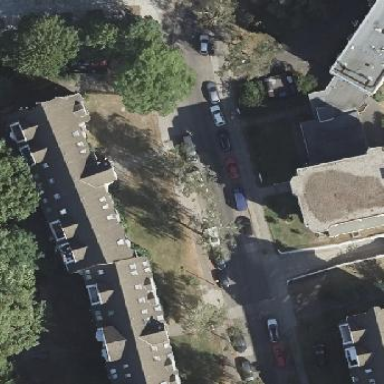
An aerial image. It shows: Image showing building with apartments.